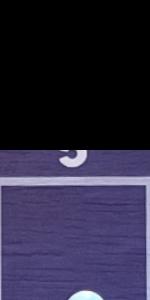
Label: Empty